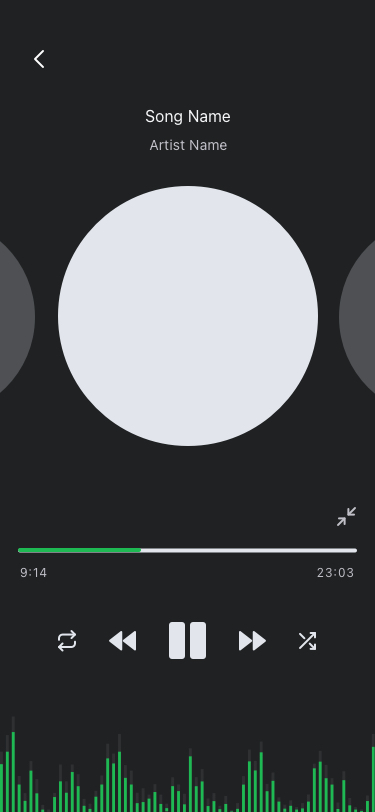
Text in this UI design:
9:14
23:03
Artist Name
Song Name